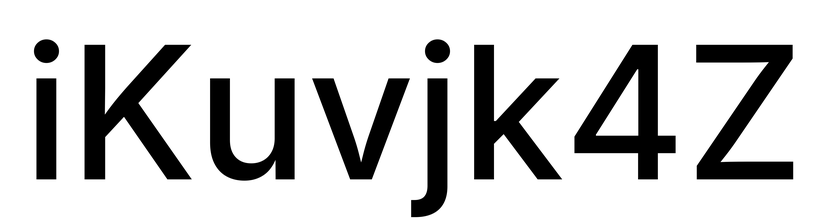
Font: Inter_Medium